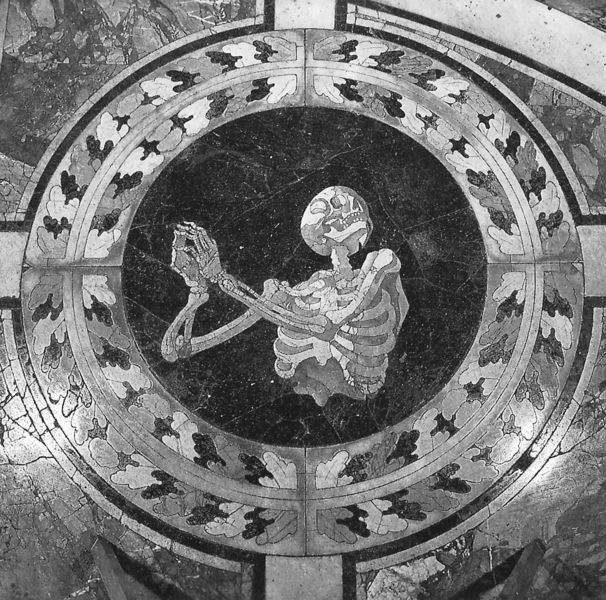
Titel: Fußboden in der Cappella Cornaro
Künstler: Giovanni Lorenzo Bernini
Standort: Rom, S. Maria della Vittoria (EU - I - Latium)
Schlagwörter: blätter, geste, marmor, schwarz, ornament, tanz, schädel, stein, tod, tot, hände, boden, kreis, rund, fußboden, büste, oberkörper, knochen, rippen, wirbel, fliese, mosaik, beten, skelett, totenkopf, rosette, emblem, mamror, bodenarbeit